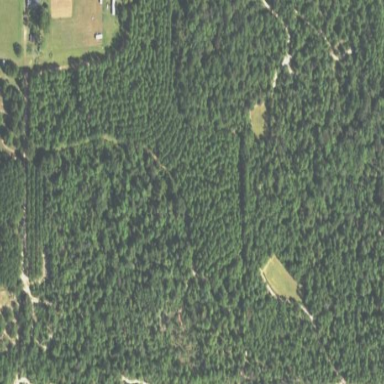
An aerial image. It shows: Woodland with needle-leaved trees.